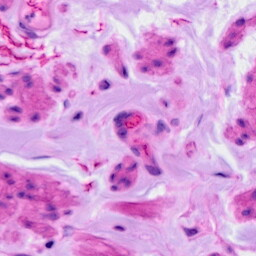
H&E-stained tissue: Ovarian